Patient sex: M
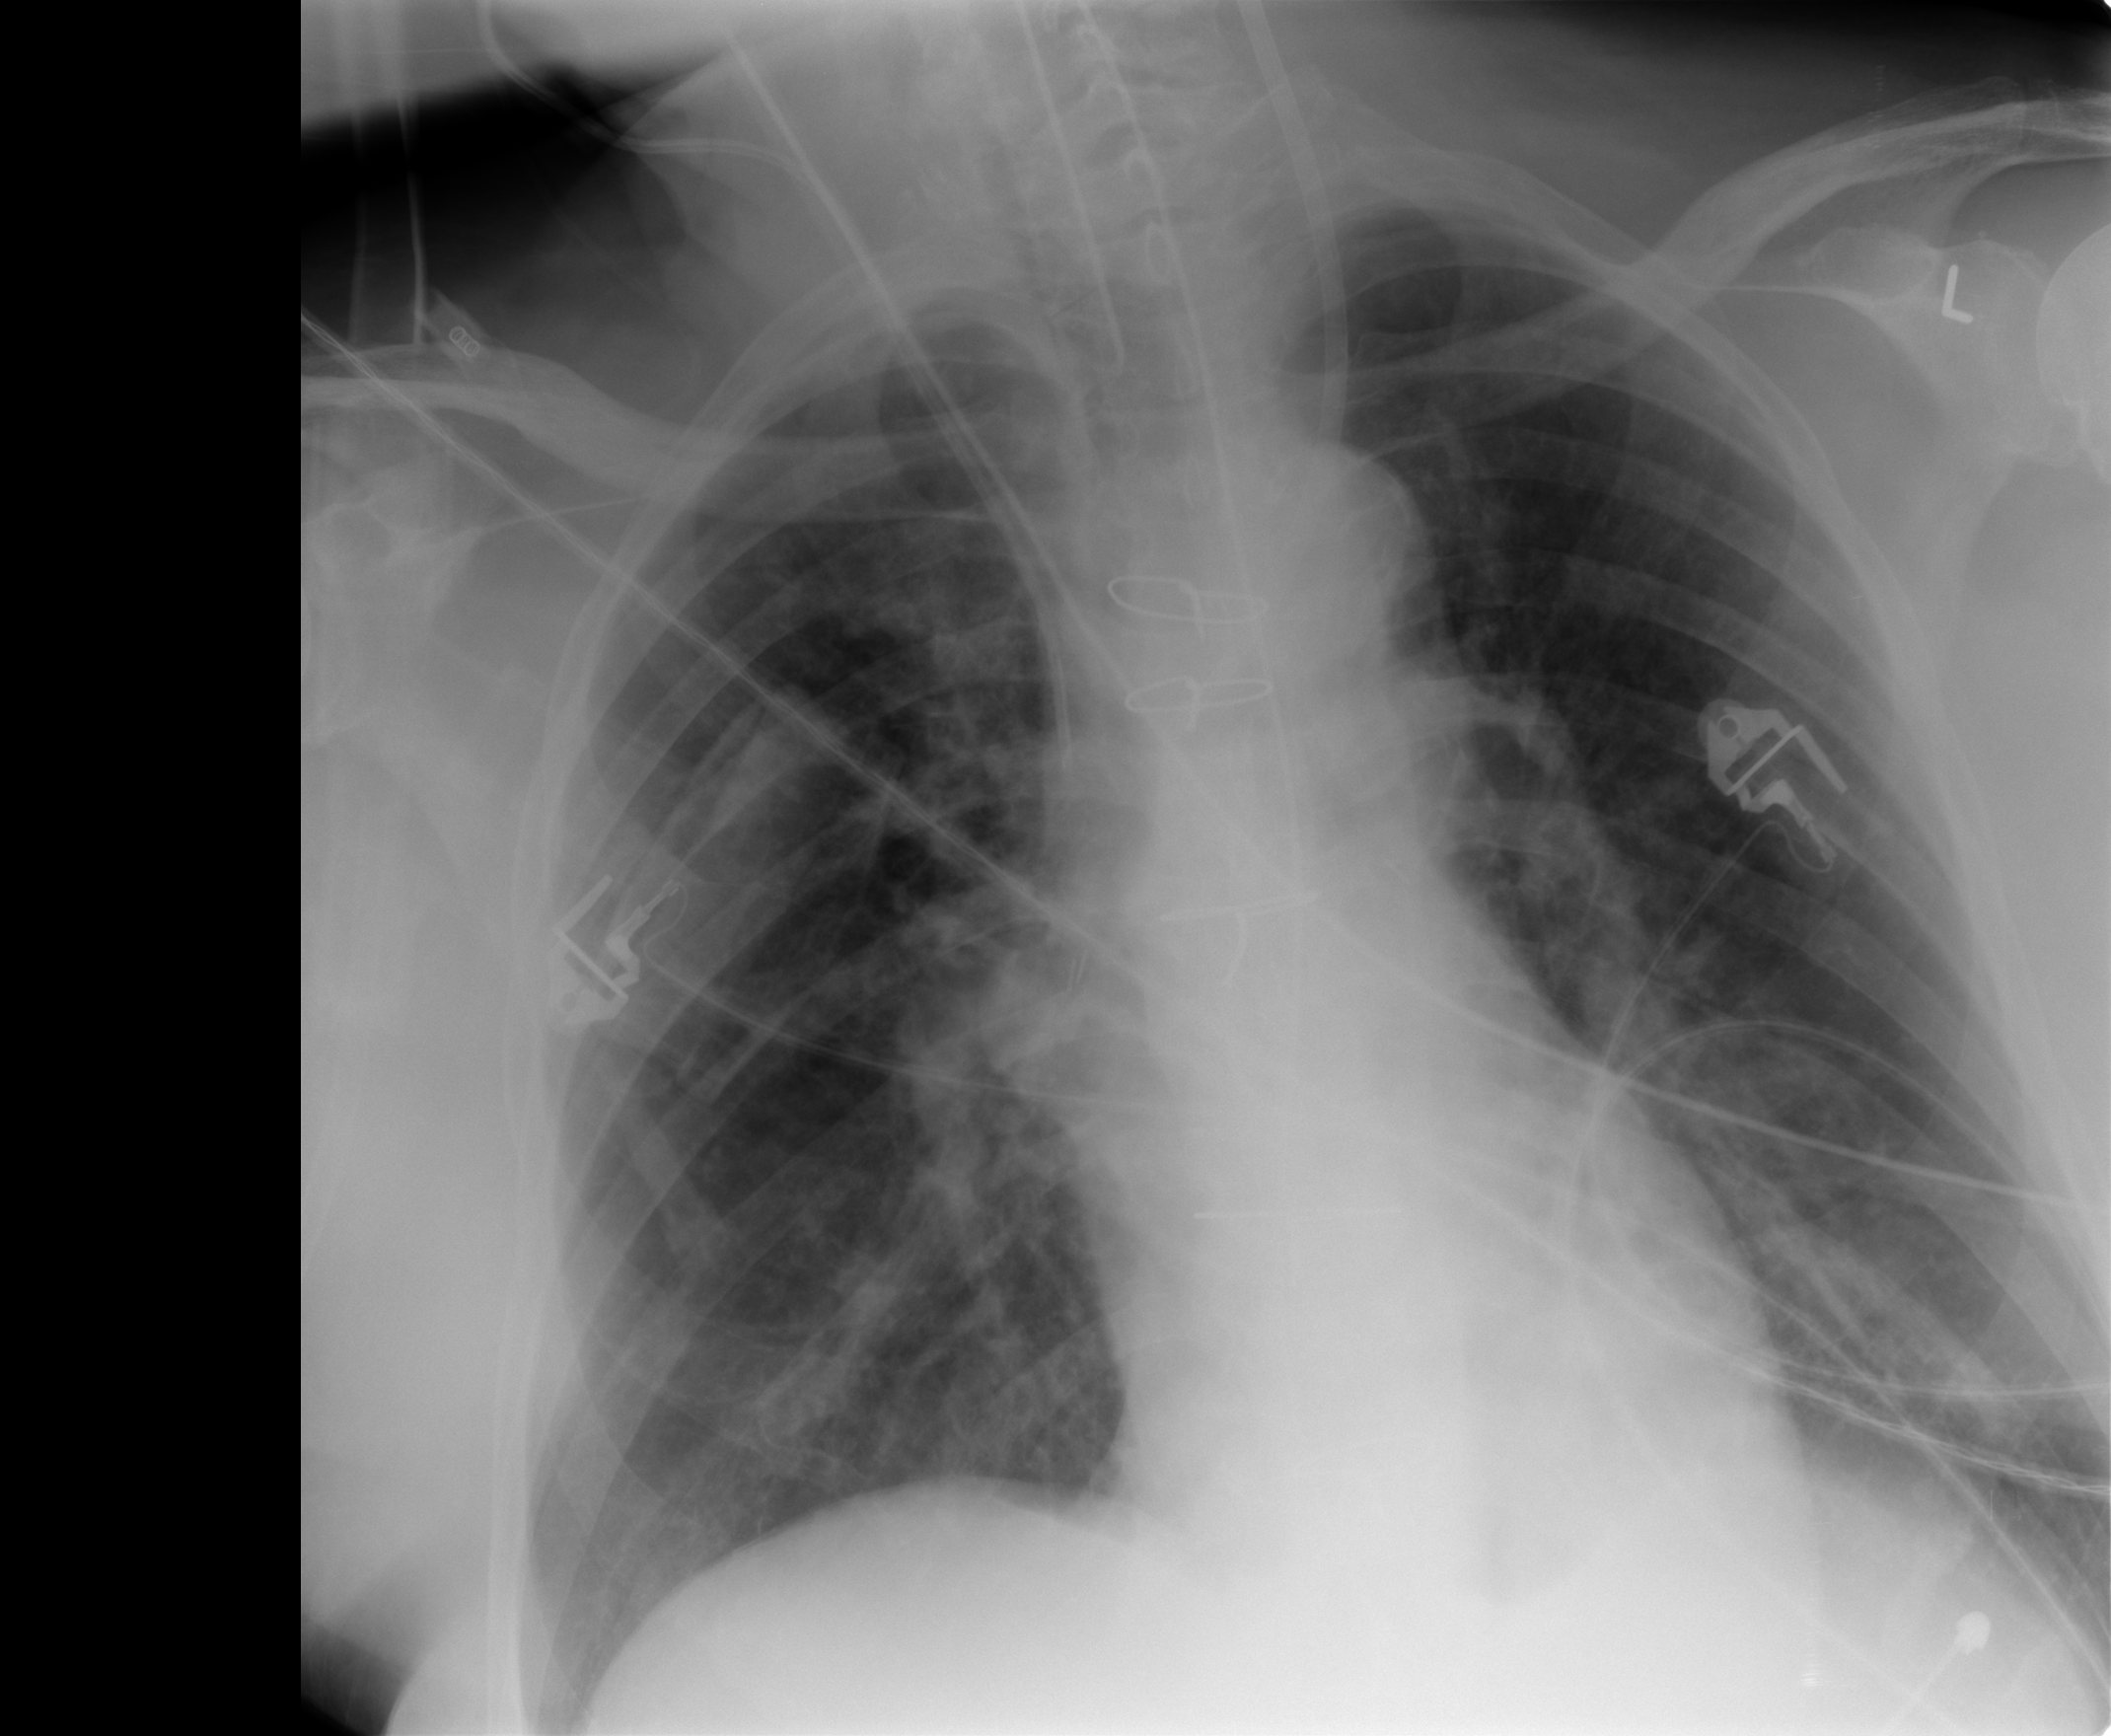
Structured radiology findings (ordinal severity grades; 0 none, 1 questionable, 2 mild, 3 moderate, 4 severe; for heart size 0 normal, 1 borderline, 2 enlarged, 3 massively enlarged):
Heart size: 0
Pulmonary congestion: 0
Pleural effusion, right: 0
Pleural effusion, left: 1
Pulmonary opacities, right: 1
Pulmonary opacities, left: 0
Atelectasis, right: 1
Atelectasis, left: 1